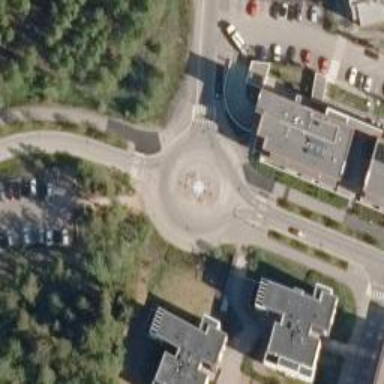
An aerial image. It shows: Roundabout on residential road.